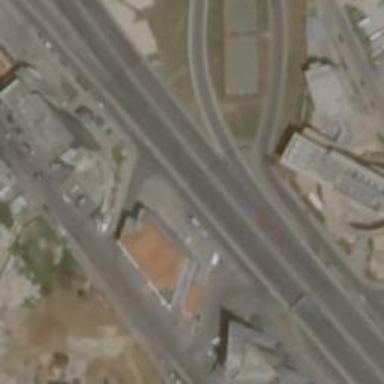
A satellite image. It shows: Motorway link.